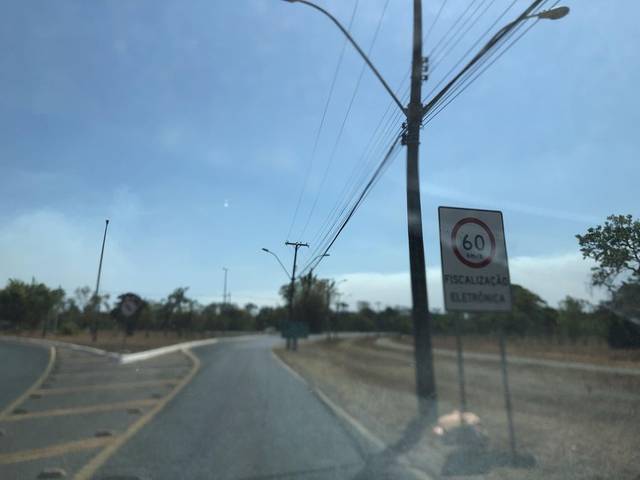
Region: Brazil
Coordinates: -15.894, -47.948